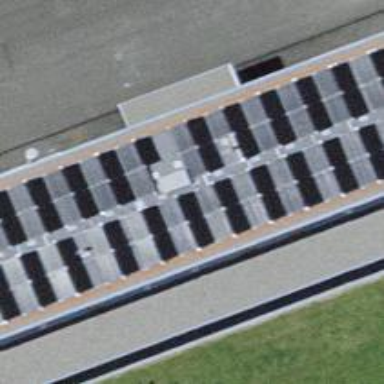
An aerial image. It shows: Solar power generator utilizing photovoltaic technology with solar photovoltaic panels.